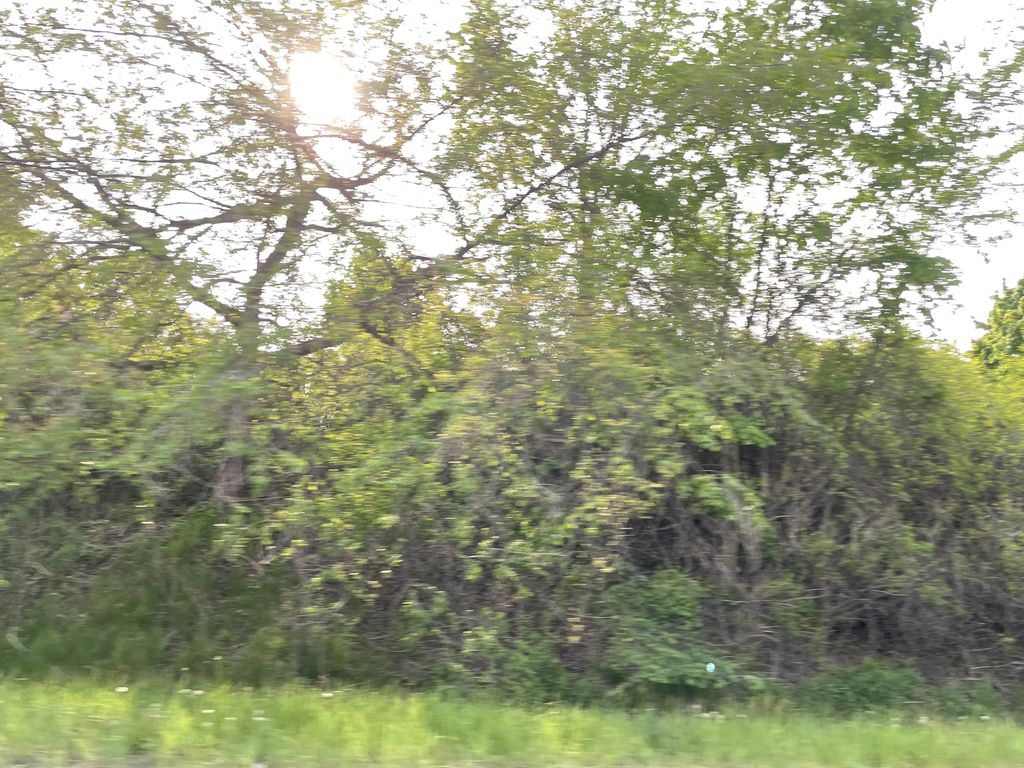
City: kitchener-waterloo